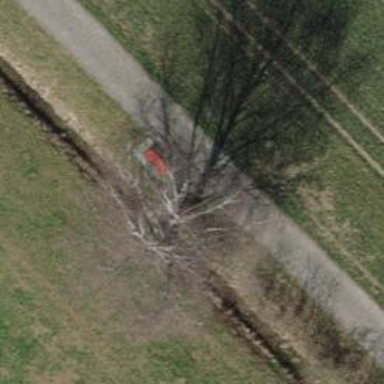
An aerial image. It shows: Red bench.